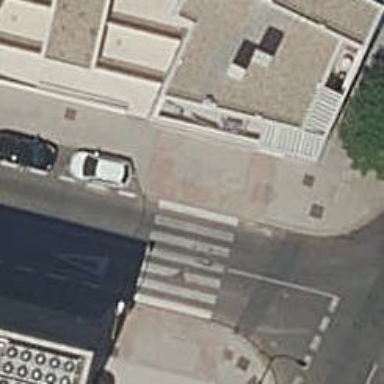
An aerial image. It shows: Zebra crossing on the road.